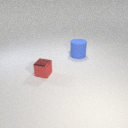
large blue rubber cylinder behind small red metal cube